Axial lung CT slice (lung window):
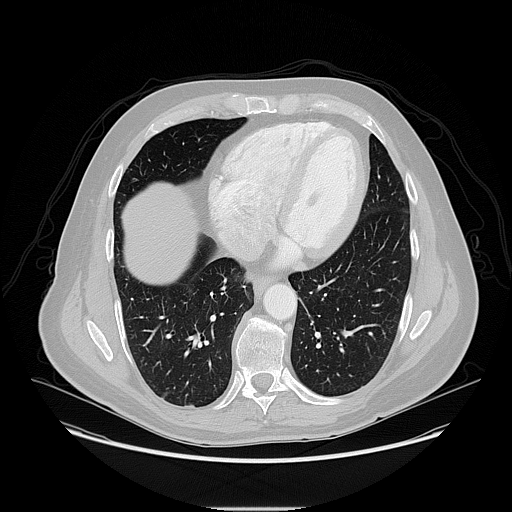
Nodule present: no